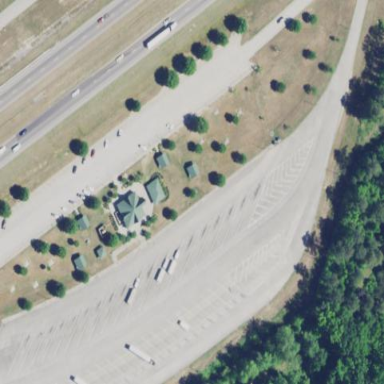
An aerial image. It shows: Rest area along the road.